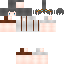
A male human skin with pale skin, wearing brown long hair dressed in a blue hoodie and black pants, featuring a closed mouth.